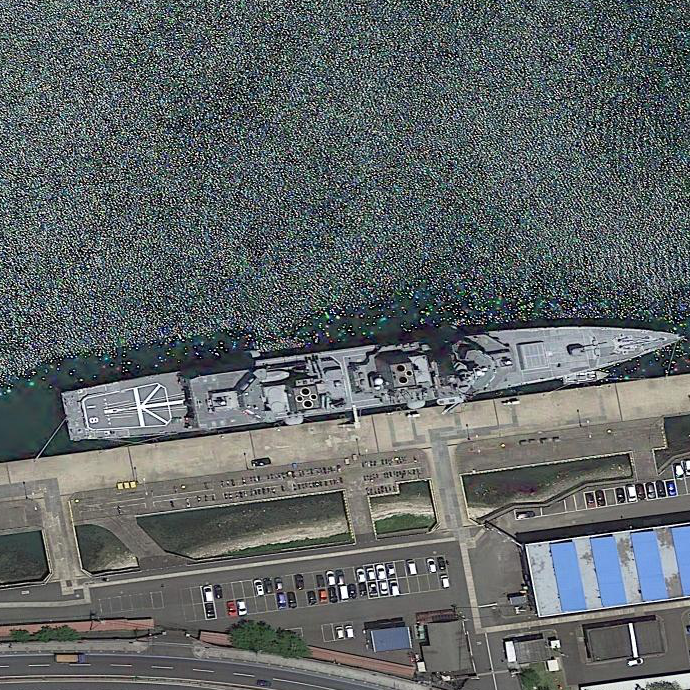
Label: Akizuki-class_destroyer